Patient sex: M
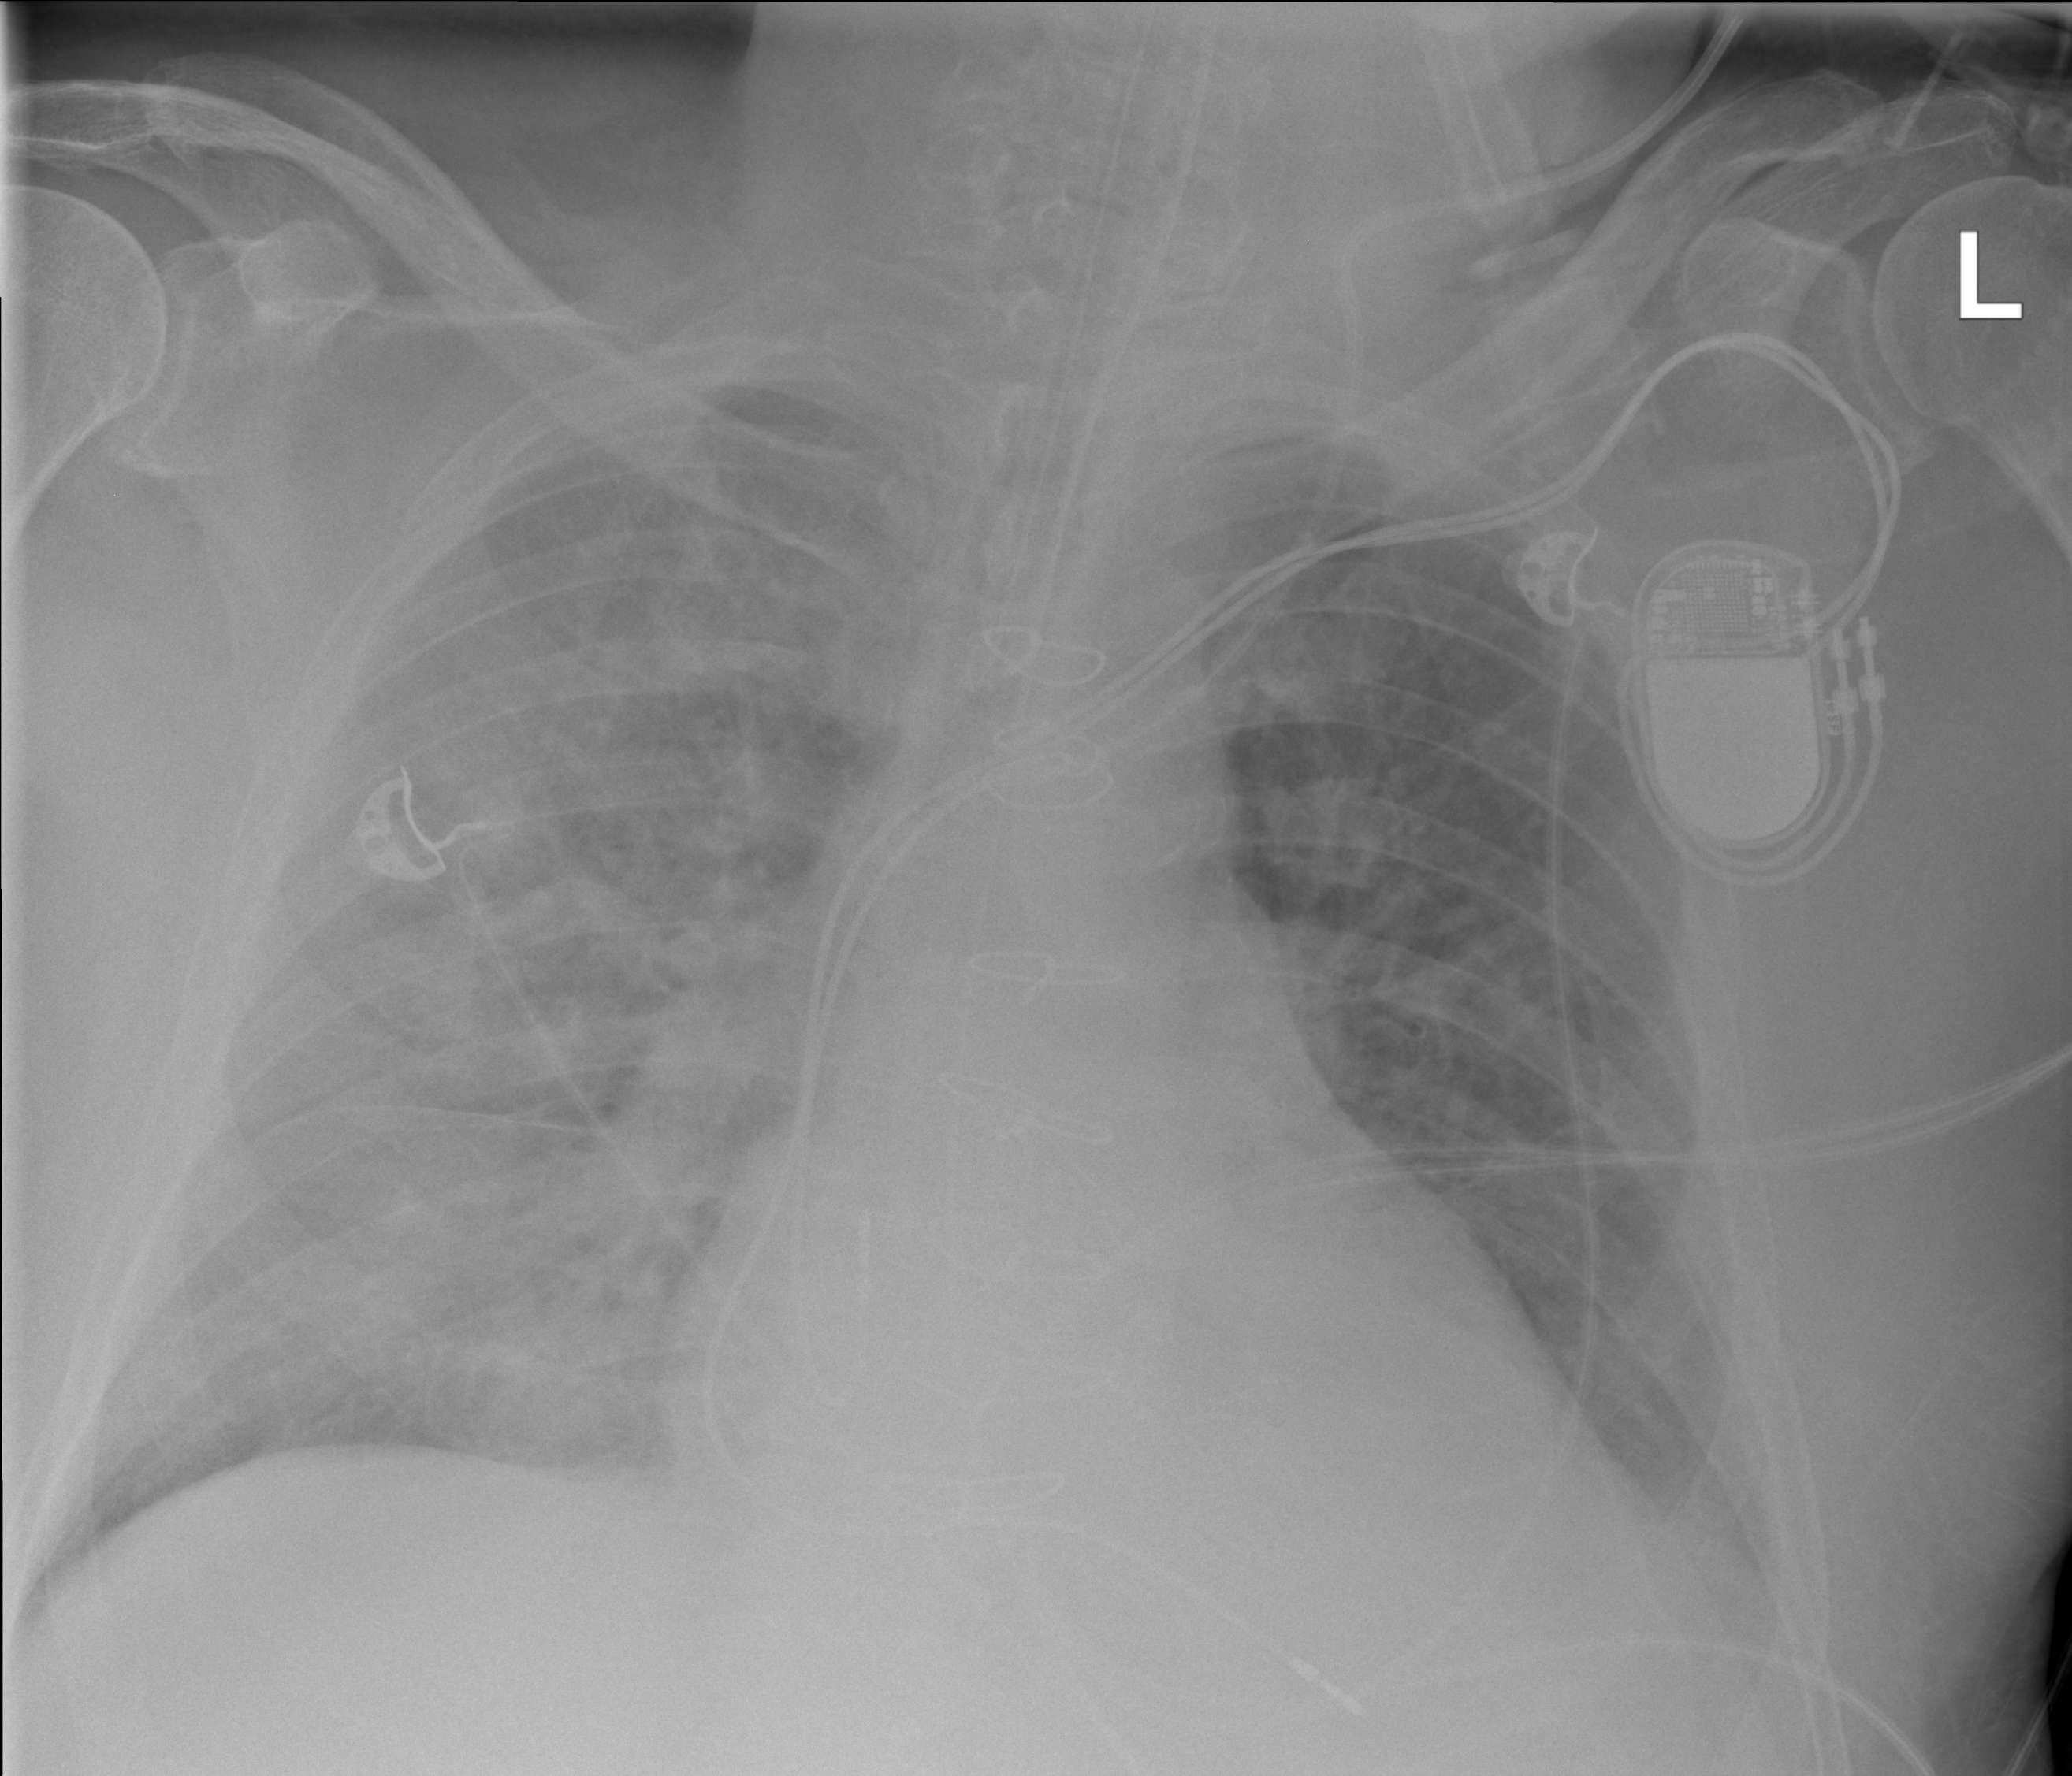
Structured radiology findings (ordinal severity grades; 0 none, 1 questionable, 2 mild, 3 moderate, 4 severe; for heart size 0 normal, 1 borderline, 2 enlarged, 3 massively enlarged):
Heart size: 2
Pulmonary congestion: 3
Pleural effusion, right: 0
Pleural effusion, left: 2
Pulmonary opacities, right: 2
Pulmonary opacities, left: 2
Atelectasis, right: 0
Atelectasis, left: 2